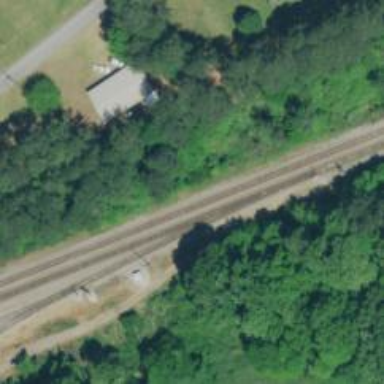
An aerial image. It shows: Site related to the railway.